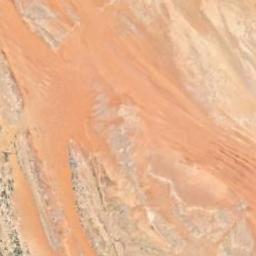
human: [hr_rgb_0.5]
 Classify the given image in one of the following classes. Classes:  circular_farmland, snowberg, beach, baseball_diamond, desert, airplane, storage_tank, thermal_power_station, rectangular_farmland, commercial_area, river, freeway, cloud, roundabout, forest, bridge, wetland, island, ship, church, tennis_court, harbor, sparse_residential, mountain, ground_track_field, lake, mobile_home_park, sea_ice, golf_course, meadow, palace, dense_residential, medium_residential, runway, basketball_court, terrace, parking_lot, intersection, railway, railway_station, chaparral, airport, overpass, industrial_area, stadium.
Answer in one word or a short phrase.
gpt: desert